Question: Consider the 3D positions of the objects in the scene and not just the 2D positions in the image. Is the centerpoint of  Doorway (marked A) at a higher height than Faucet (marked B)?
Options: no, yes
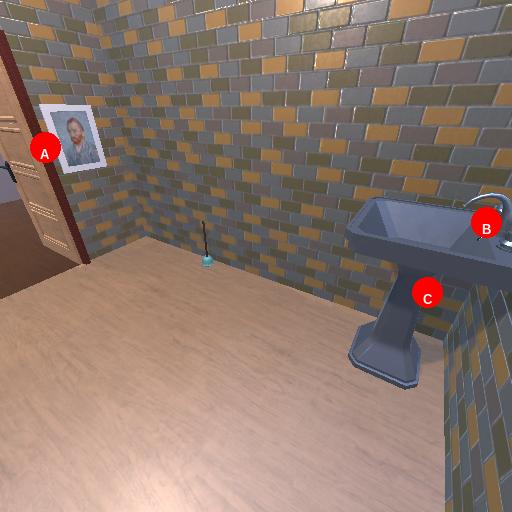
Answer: no